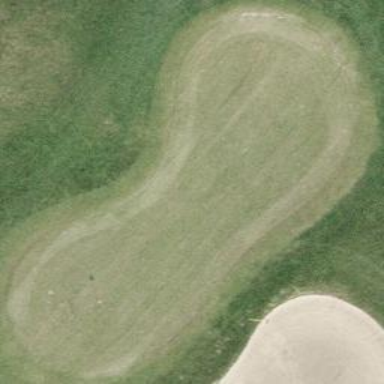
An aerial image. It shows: Picturesque green golfing area with grass land use.